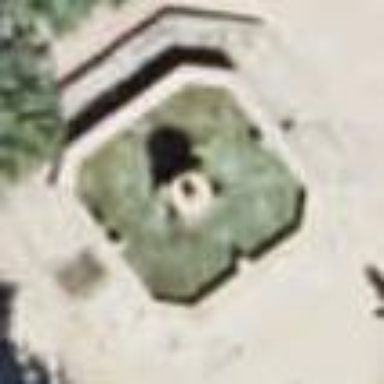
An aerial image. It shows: Beautiful fountain.